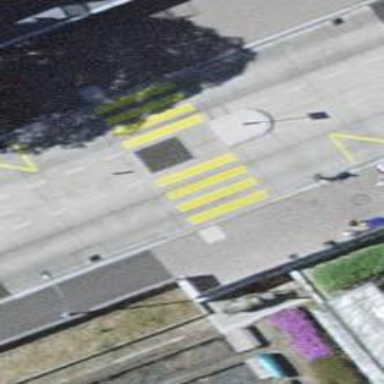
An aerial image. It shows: Kerb barrier.